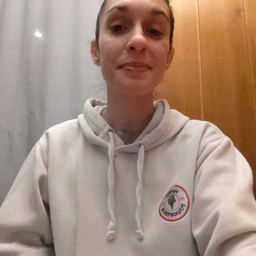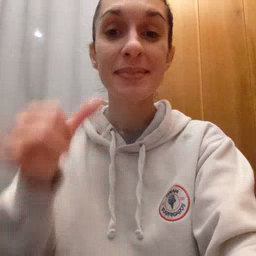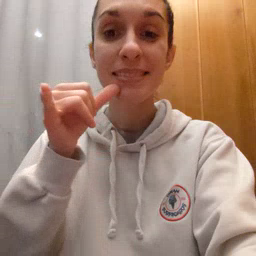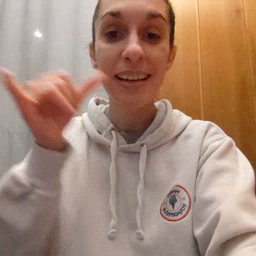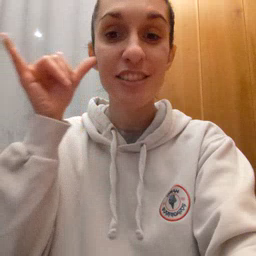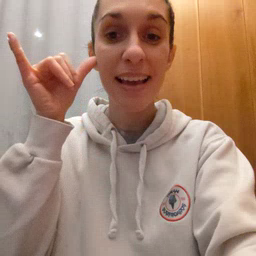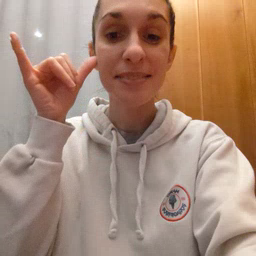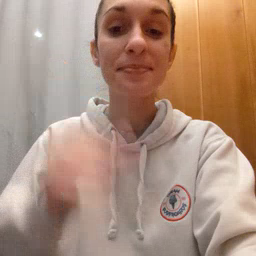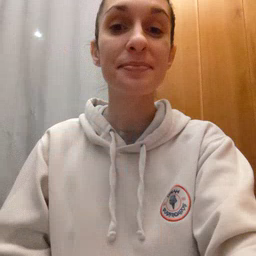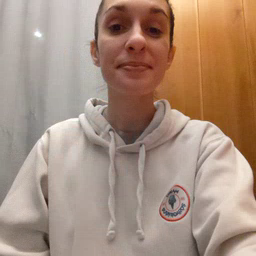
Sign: yesterday